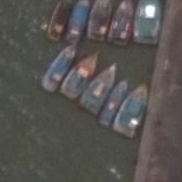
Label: civil